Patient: sex M, age 64
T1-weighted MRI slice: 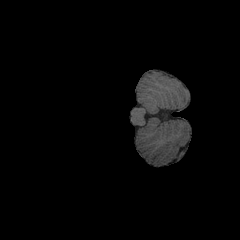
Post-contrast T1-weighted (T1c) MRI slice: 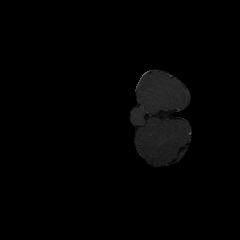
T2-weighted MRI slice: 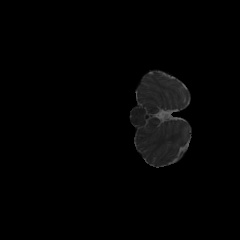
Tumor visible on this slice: no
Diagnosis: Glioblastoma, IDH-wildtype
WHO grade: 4